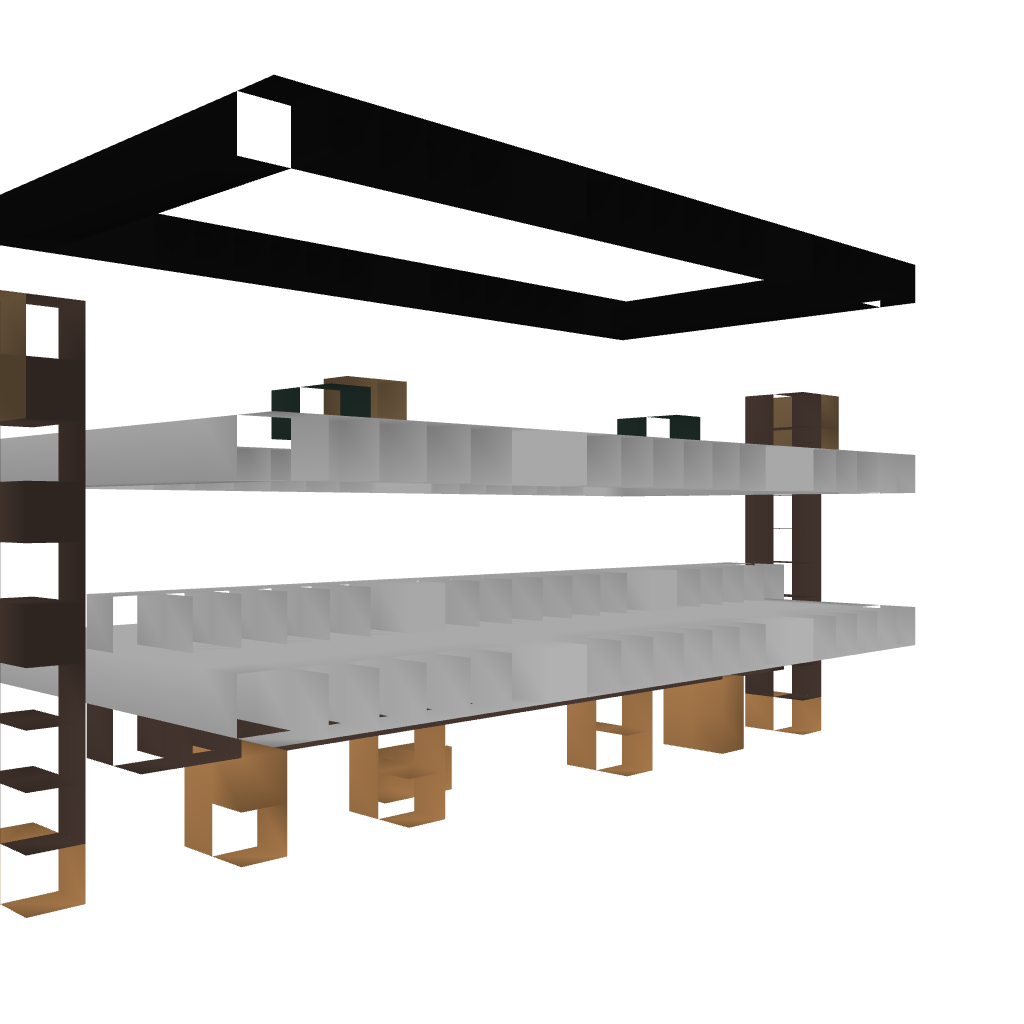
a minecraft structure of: Gold Farm